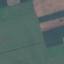
Land use / land cover: AnnualCrop